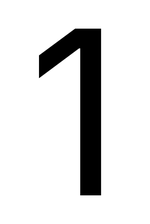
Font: Inter_Regular